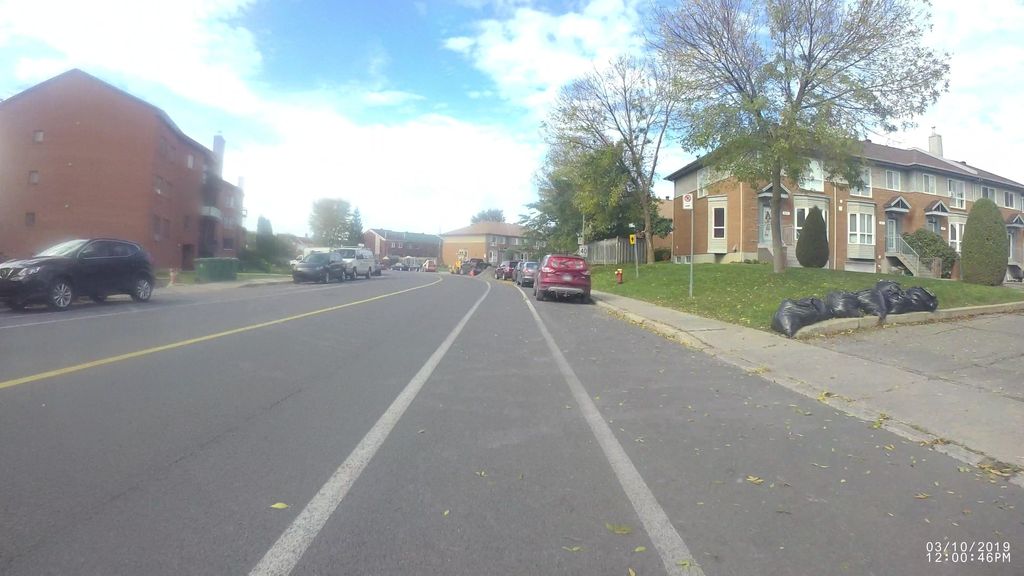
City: montreal